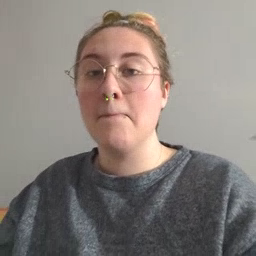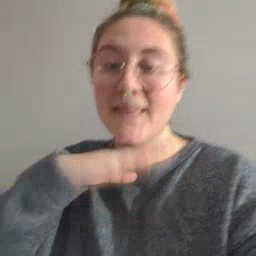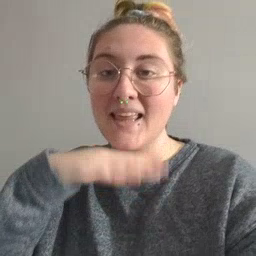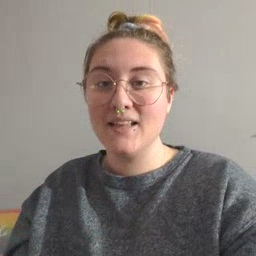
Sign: pig